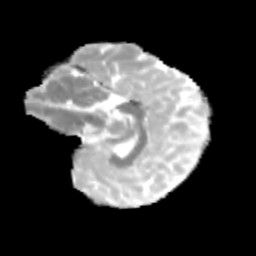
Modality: MD
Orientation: sagittal
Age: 10
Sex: female
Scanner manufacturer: siemens
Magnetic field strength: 3 T
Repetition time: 3.8 s
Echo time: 0.07 s